Question: I have the following JSON,
And I have no clue as to how to parse "Value" (When you run it in SQL you get 3 columns key, value and type)
Any ideas?
'''
DECLARE @json NVARCHAR(MAX);
SET @json = N'[
{"salesDate":"2020-03-02","storeSales":[
{"storeId":"104","sales":[
{"productId":"20002","salesVolume":0.700,"salesQuantity":2,"lastChanged":{"date":"2020-03-03","time":"07:28:06"}},
{"productId":"74301","salesVolume":0.750,"salesQuantity":1,"lastChanged":{"date":"2020-03-03","time":"07:28:06"}},
{"productId":"642401","salesVolume":0.750,"salesQuantity":1,"lastChanged":{"date":"2020-03-03","time":"07:28:06"}},
{"productId":"784001","salesVolume":2.100,"salesQuantity":3,"lastChanged":{"date":"2020-03-03","time":"07:28:06"}},
{"productId":"<PHONE>","salesVolume":1.500,"salesQuantity":2,"lastChanged":{"date":"2020-03-03","time":"07:28:06"}},
{"productId":"<PHONE>","salesVolume":0.750,"salesQuantity":1,"lastChanged":{"date":"2020-03-03","time":"07:28:06"}},
{"productId":"<PHONE>","salesVolume":0.700,"salesQuantity":1,"lastChanged":{"date":"2020-03-03","time":"07:28:06"}},
{"productId":"<PHONE>","salesVolume":0.750,"salesQuantity":1,"lastChanged":{"date":"2020-03-03","time":"07:28:06"}},
{"productId":"<PHONE>","salesVolume":1.500,"salesQuantity":2,"lastChanged":{"date":"2020-03-03","time":"07:28:06"}},
{"productId":"<PHONE>","salesVolume":0.700,"salesQuantity":1,"lastChanged":{"date":"2020-03-03","time":"07:28:06"}},
{"productId":"<PHONE>","salesVolume":6.000,"salesQuantity":2,"lastChanged":{"date":"2020-03-03","time":"07:28:06"}},
{"productId":"<PHONE>","salesVolume":0.375,"salesQuantity":1,"lastChanged":{"date":"2020-03-03","time":"07:28:06"}},
{"productId":"<PHONE>","salesVolume":0.750,"salesQuantity":1,"lastChanged":{"date":"2020-03-03","time":"07:28:06"}},
{"productId":"<PHONE>","salesVolume":1.500,"salesQuantity":2,"lastChanged":{"date":"2020-03-03","time":"07:28:06"}}]}]}]';
SELECT *
FROM OPENJSON(@json)
'''

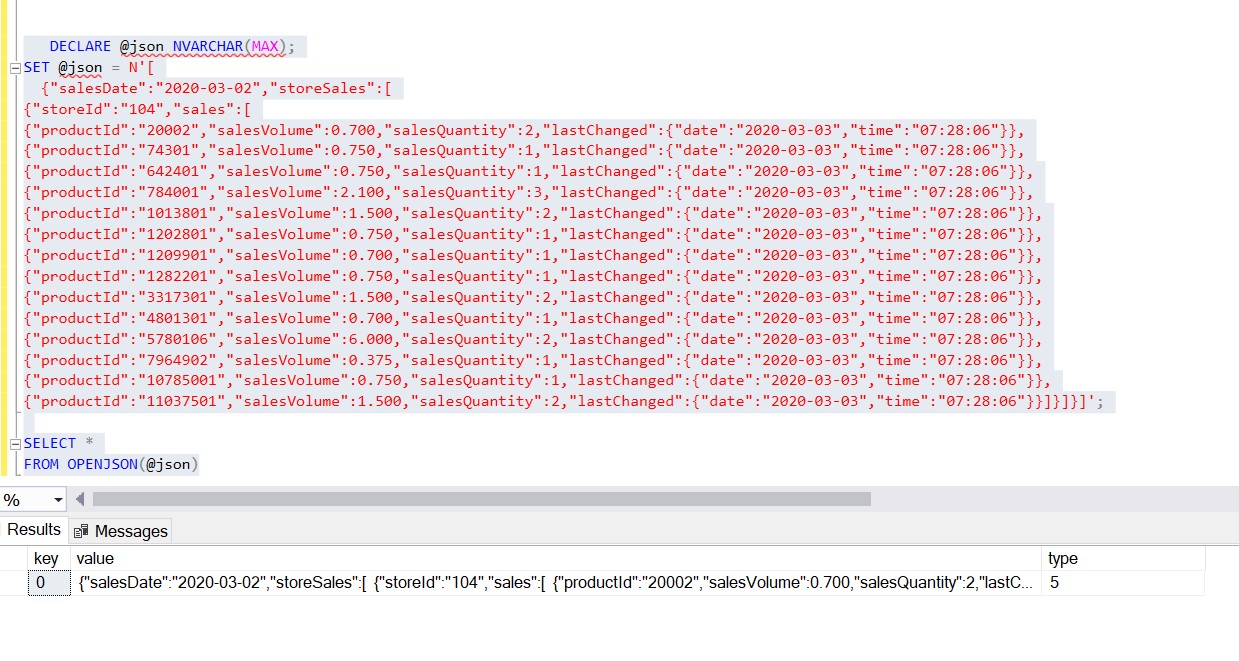
Answer: Assuming you wanted to get the sales data try this (although I am not 100% sure if this query offers the best performance)
'''
SELECT [SalesDate], [StoreId], [ProductId], [SalesVolume], [SalesQuantity]
FROM OPENJSON(@json) WITH (
[SalesDate] DATETIME '$.salesDate',
[StoreSales] NVARCHAR(MAX) '$.storeSales' AS JSON
)
OUTER APPLY OPENJSON(StoreSales) WITH (
[StoreId] INT '$.storeId',
[Sales] NVARCHAR(MAX) '$.sales' AS JSON
)
OUTER APPLY OPENJSON(Sales) WITH (
[ProductId] INT '$.productId',
[SalesVolume] DECIMAL(18, 4) '$.salesVolume',
[SalesQuantity] INT '$.salesQuantity'
)
'''